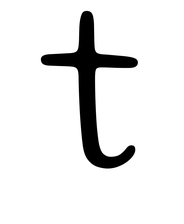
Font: Gluten_ExtraLight